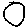
Label: circle